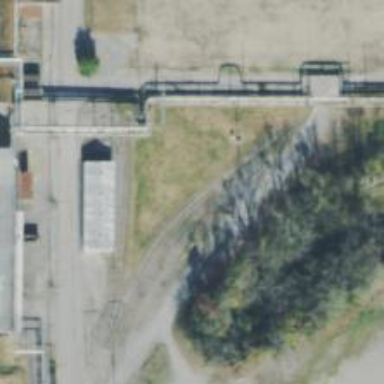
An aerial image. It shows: Rail spur service.